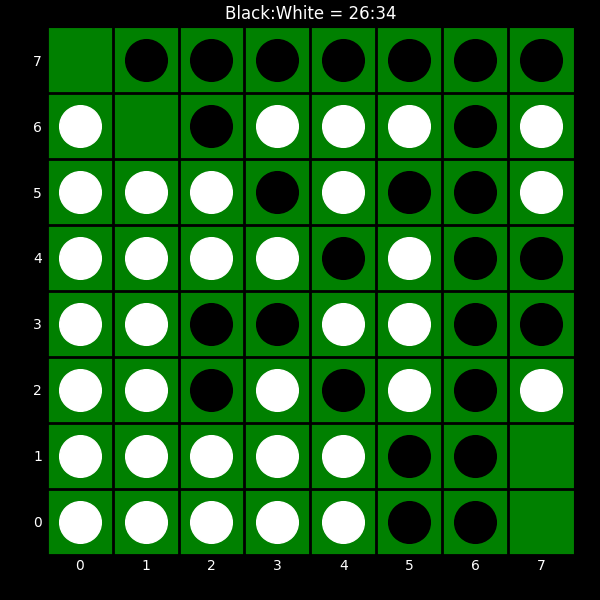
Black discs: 26
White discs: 34